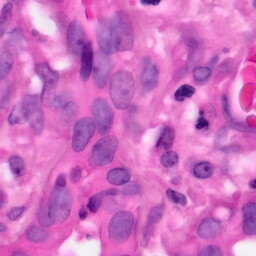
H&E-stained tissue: Pancreatic